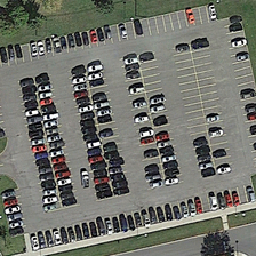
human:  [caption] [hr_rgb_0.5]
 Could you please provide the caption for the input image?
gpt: There are many green plants and lawns around the parking lot.

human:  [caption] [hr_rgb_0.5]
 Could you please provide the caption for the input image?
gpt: There are many trees and grass in the park.

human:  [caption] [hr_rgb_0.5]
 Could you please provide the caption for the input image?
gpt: There are many green plants and grass near the parking lot.

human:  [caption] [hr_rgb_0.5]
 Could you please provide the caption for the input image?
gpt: There are many green plants and grass around the parking lot.

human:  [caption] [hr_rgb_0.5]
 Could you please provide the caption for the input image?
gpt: There are many green plants and grasslands around the parking lot.